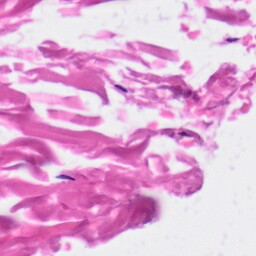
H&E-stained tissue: Skin